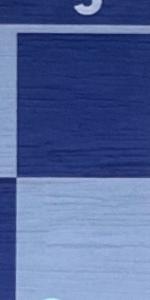
Label: Empty